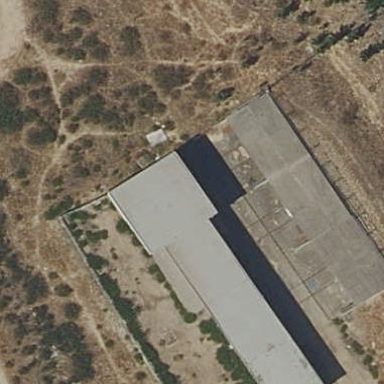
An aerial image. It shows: Service building.